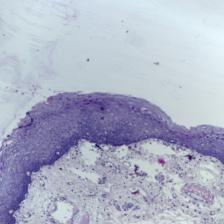
Diagnosis: Normal